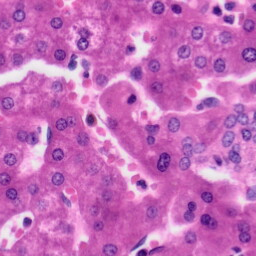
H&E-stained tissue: Liver